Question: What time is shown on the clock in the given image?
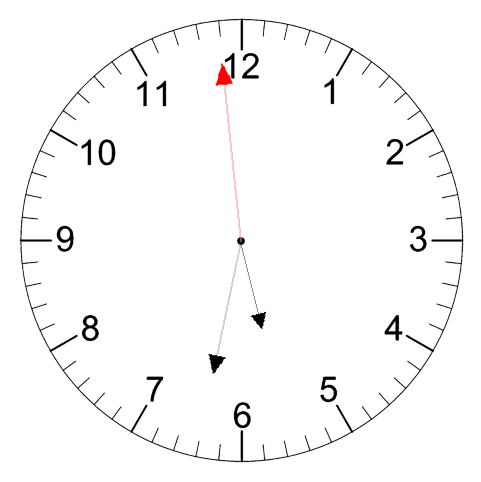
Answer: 05:31:59